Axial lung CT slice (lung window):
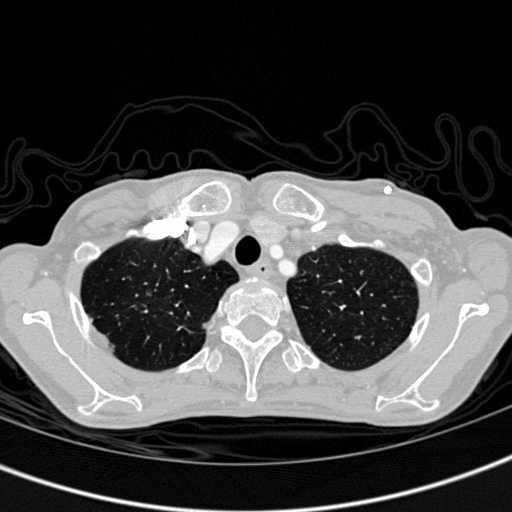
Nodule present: no